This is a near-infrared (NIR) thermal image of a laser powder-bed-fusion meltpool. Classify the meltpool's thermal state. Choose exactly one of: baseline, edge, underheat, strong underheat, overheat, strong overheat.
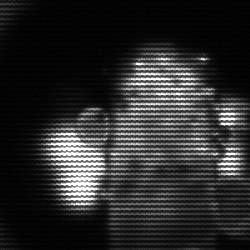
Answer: strong underheat